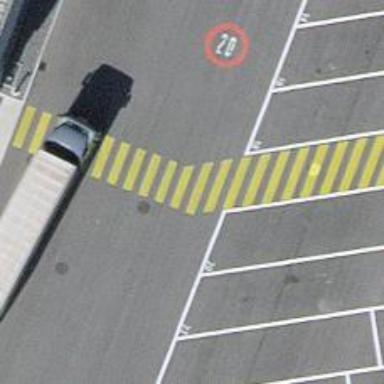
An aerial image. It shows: Marked crossing on footway.